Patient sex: F
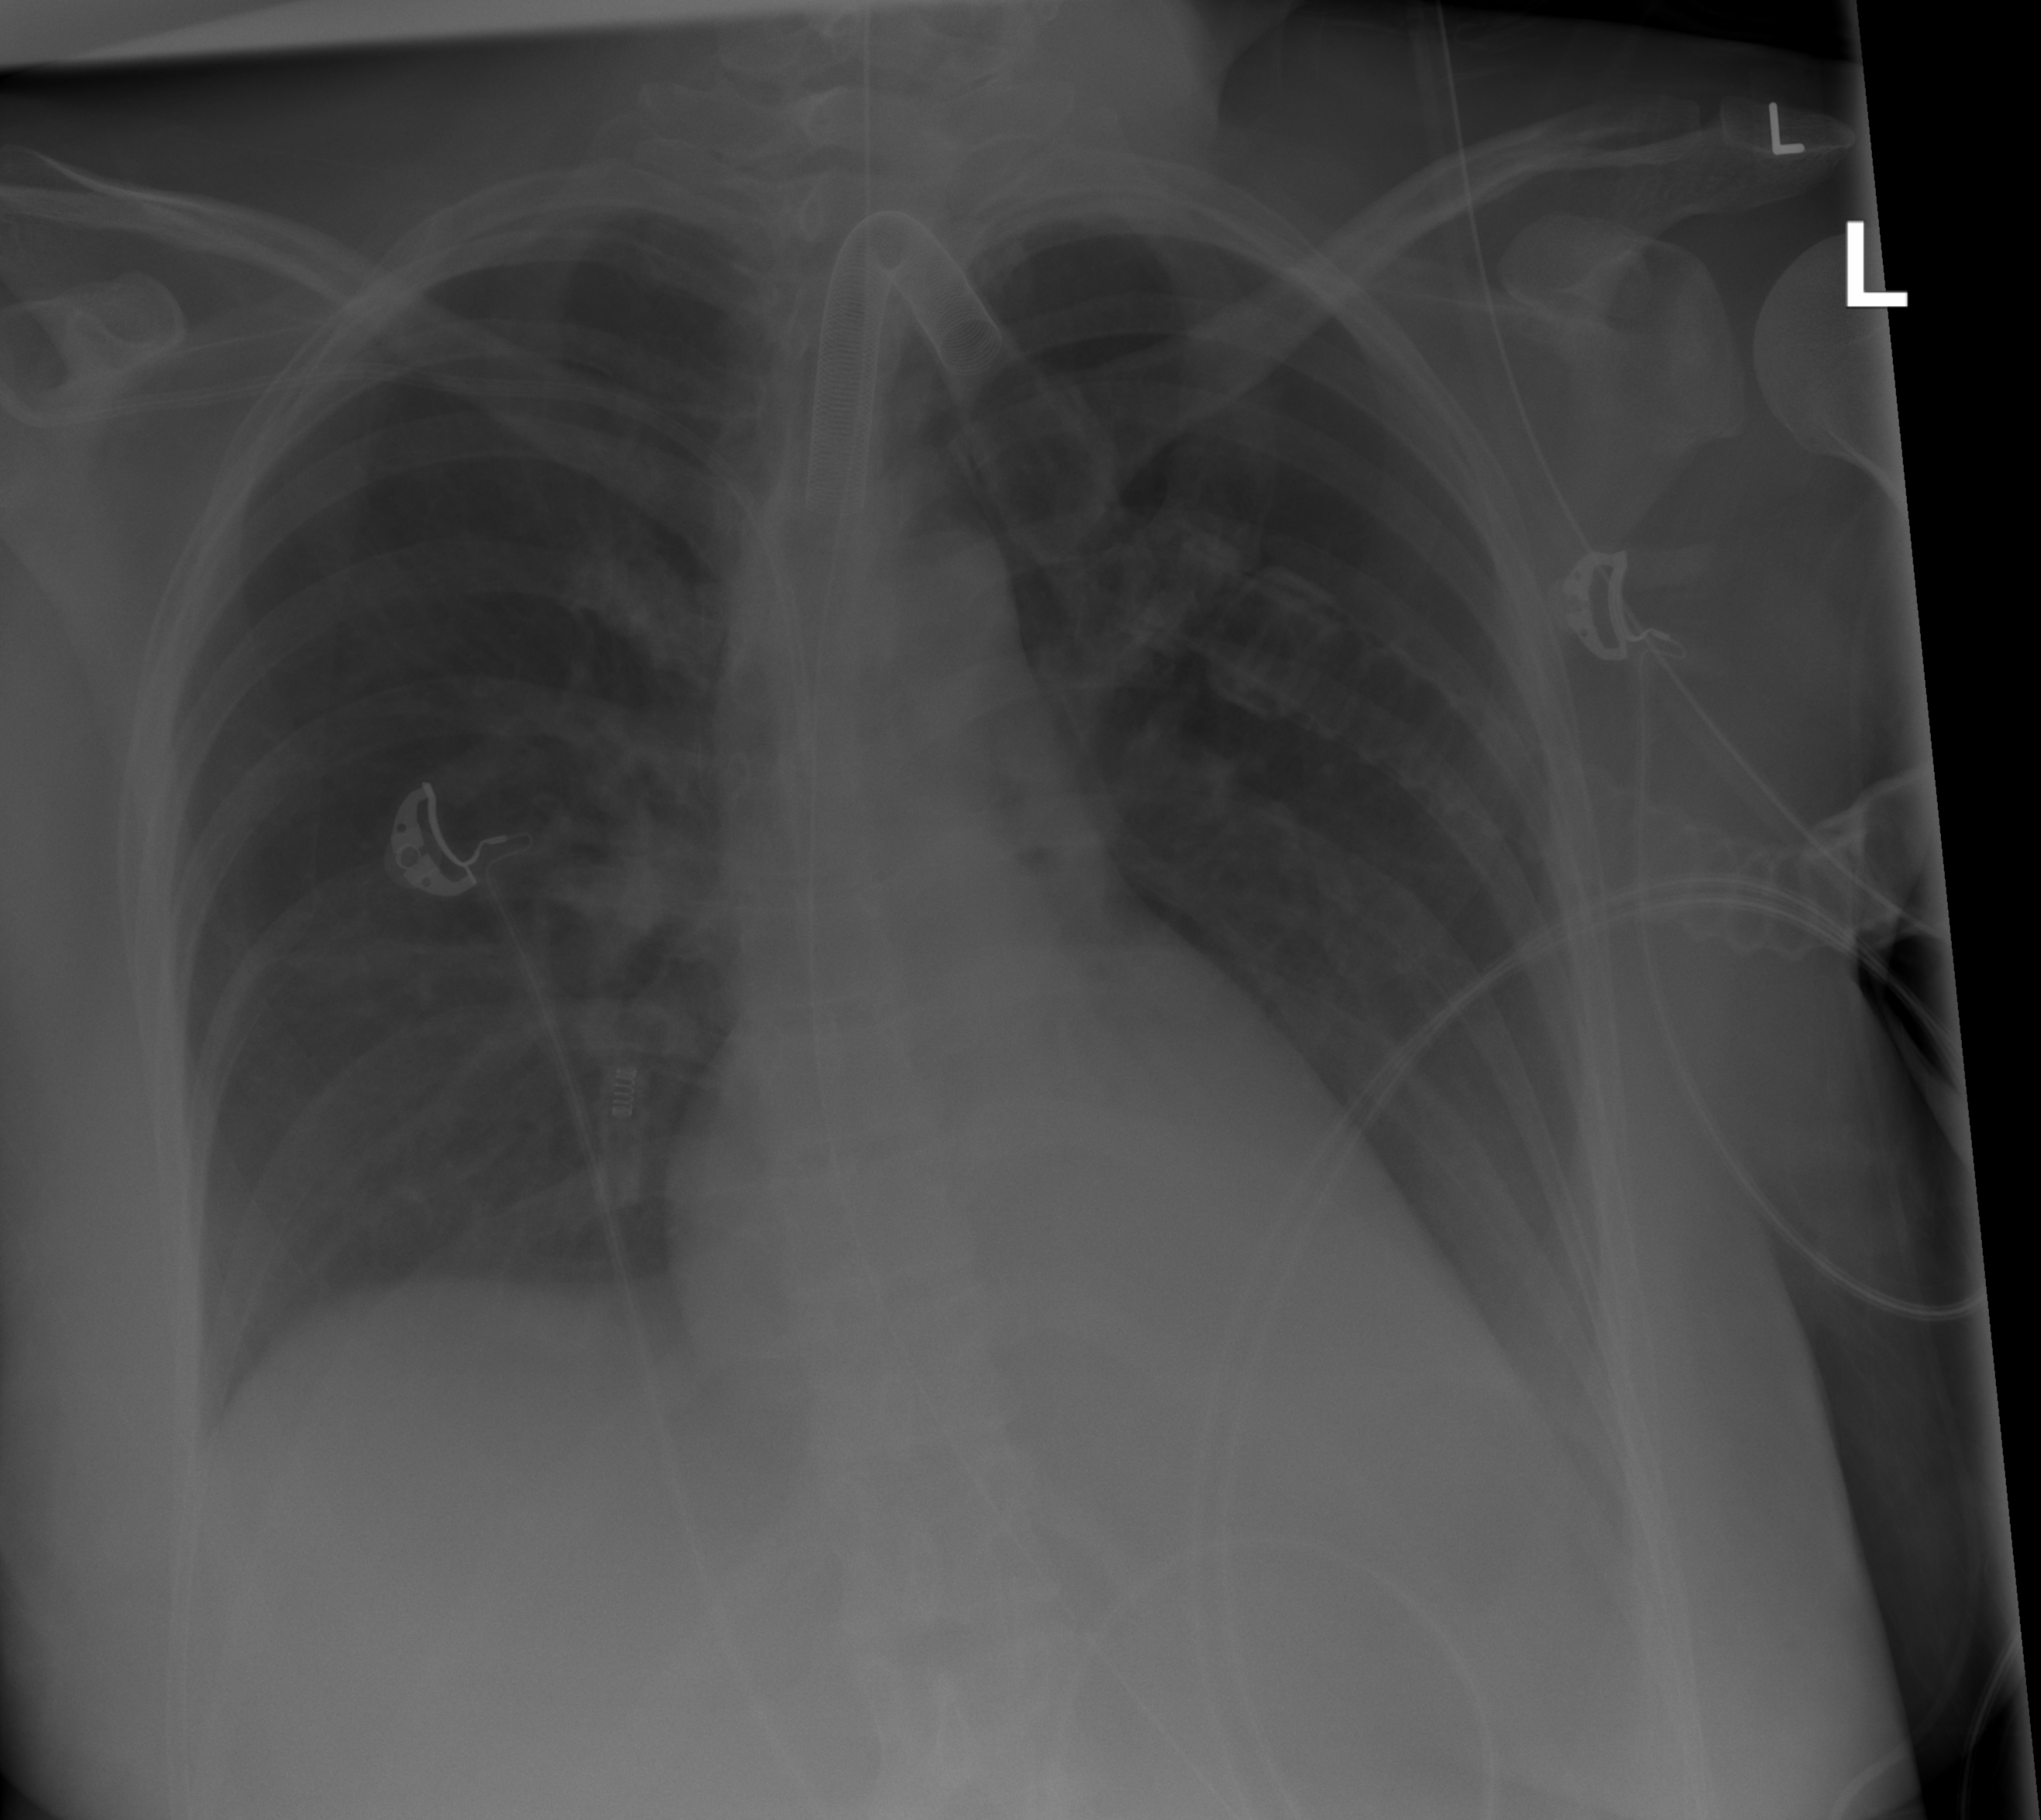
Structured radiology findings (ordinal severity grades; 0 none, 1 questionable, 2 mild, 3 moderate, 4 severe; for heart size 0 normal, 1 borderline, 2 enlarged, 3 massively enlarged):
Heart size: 0
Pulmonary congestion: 1
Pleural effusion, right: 0
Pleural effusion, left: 2
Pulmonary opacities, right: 0
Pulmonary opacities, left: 0
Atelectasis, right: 0
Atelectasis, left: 2